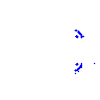
Particle: kaon